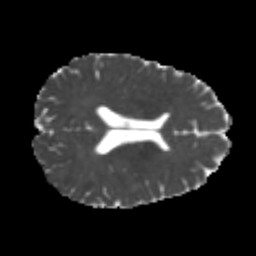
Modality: MD
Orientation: axial
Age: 21
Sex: male
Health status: healthy
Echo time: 0.074 s